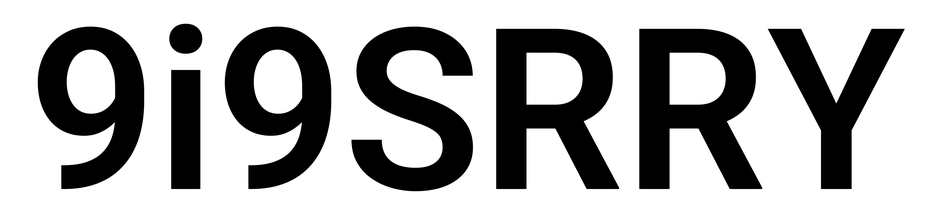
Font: Roboto_SemiBold